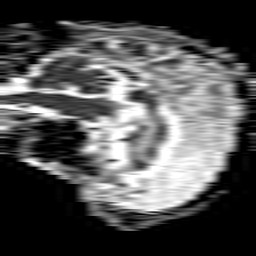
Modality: ADC
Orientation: sagittal
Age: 79
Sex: male
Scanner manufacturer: philips
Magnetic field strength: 1.5 T
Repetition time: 4.6 s
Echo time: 0.08517 s